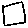
Label: square